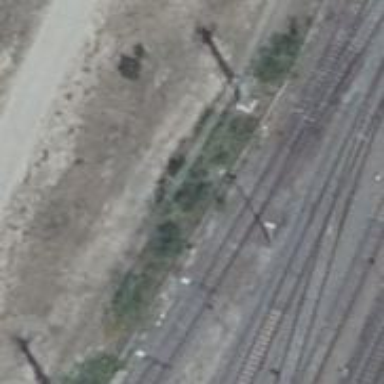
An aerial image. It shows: Railway switch.